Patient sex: M
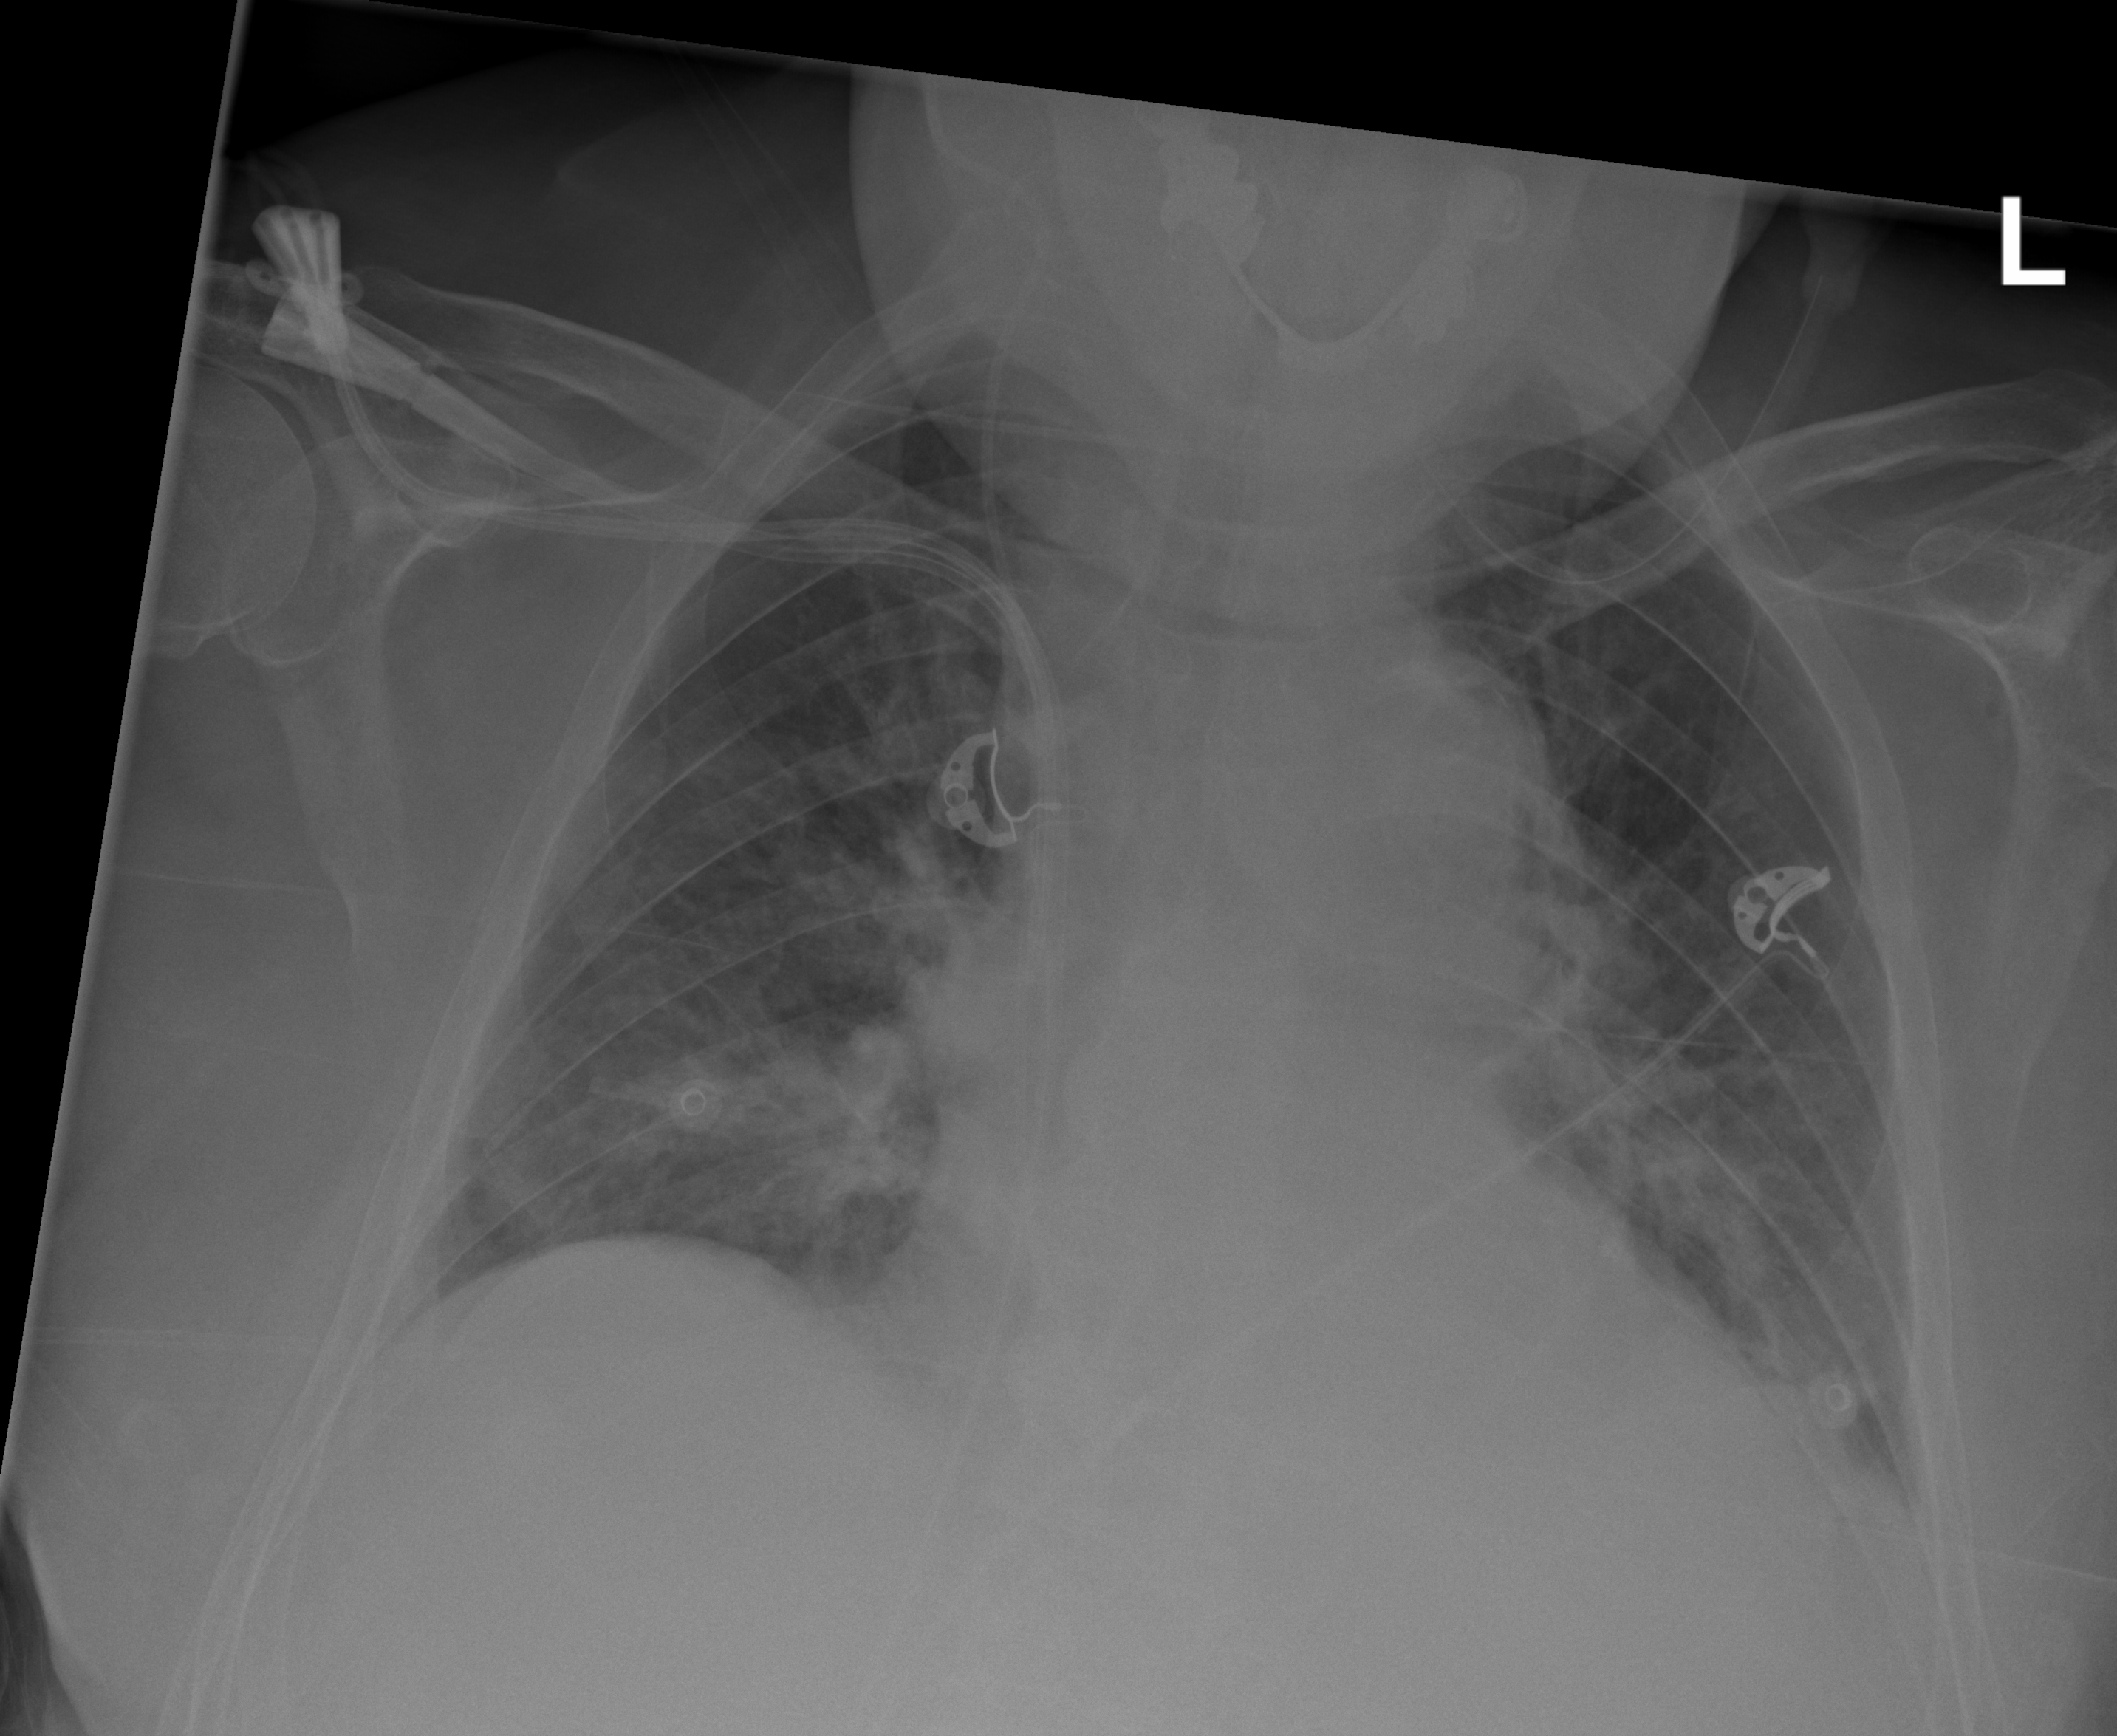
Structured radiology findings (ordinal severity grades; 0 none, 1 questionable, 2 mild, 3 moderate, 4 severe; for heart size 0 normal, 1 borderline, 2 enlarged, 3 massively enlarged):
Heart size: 1
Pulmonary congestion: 2
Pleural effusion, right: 0
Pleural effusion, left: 2
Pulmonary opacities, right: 2
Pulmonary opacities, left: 2
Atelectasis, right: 2
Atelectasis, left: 2